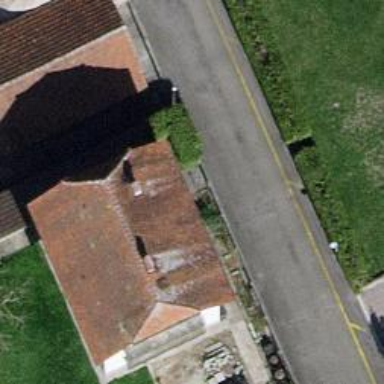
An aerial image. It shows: Hipped roof on apartment building.